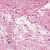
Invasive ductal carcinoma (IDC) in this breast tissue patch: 0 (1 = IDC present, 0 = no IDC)